Question: I need help with Autocomplete box with Images. I cannot get it display
correctly. I have tried with wxArtProvider bitmaps as well as custom
ones but result is the same. Bitmaps are 16x16. screen shot can be
seen below. Images are a bit hidden not fully visible (see the red ring)

Here is a relevant/sample code:
'''
RegisterImage(1, wxBitmap(ConfigManager::Instance()->GetIconPath()+wxT("keyword.png"), wxBITMAP_TYPE_PNG));
'''
And catching characters as they are typed I use
'''
//Auto complete function
void CMainFrame::OnAutoComplete(wxKeyEvent& e) {
if(e.GetKeyCode()==32 && e.ControlDown()) {
m_editor->AutoCompSetIgnoreCase(false) ;
m_editor->AutoCompShow(3, wxT("private?1 protected?1 public?1
static?2 switch?2 throw?2 try?2 use?3 var?3 while?3 xor?3"));
}
else {
e.Skip();
}
}
'''
Note that my system of getting auto complete is complex and I decided to replace with this easy one but it reproduces the problem. I use wxWidgets 2.9 trunk version on Ubuntu Oneiric
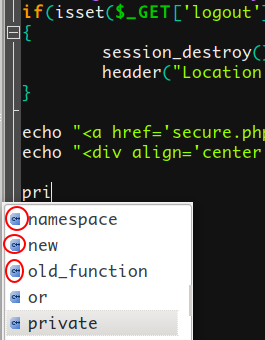
Answer: It was a bug and it is fixed as of latest SVN version. There is upgrade also to almost latest version of scintilla. So all is well now!